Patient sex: M
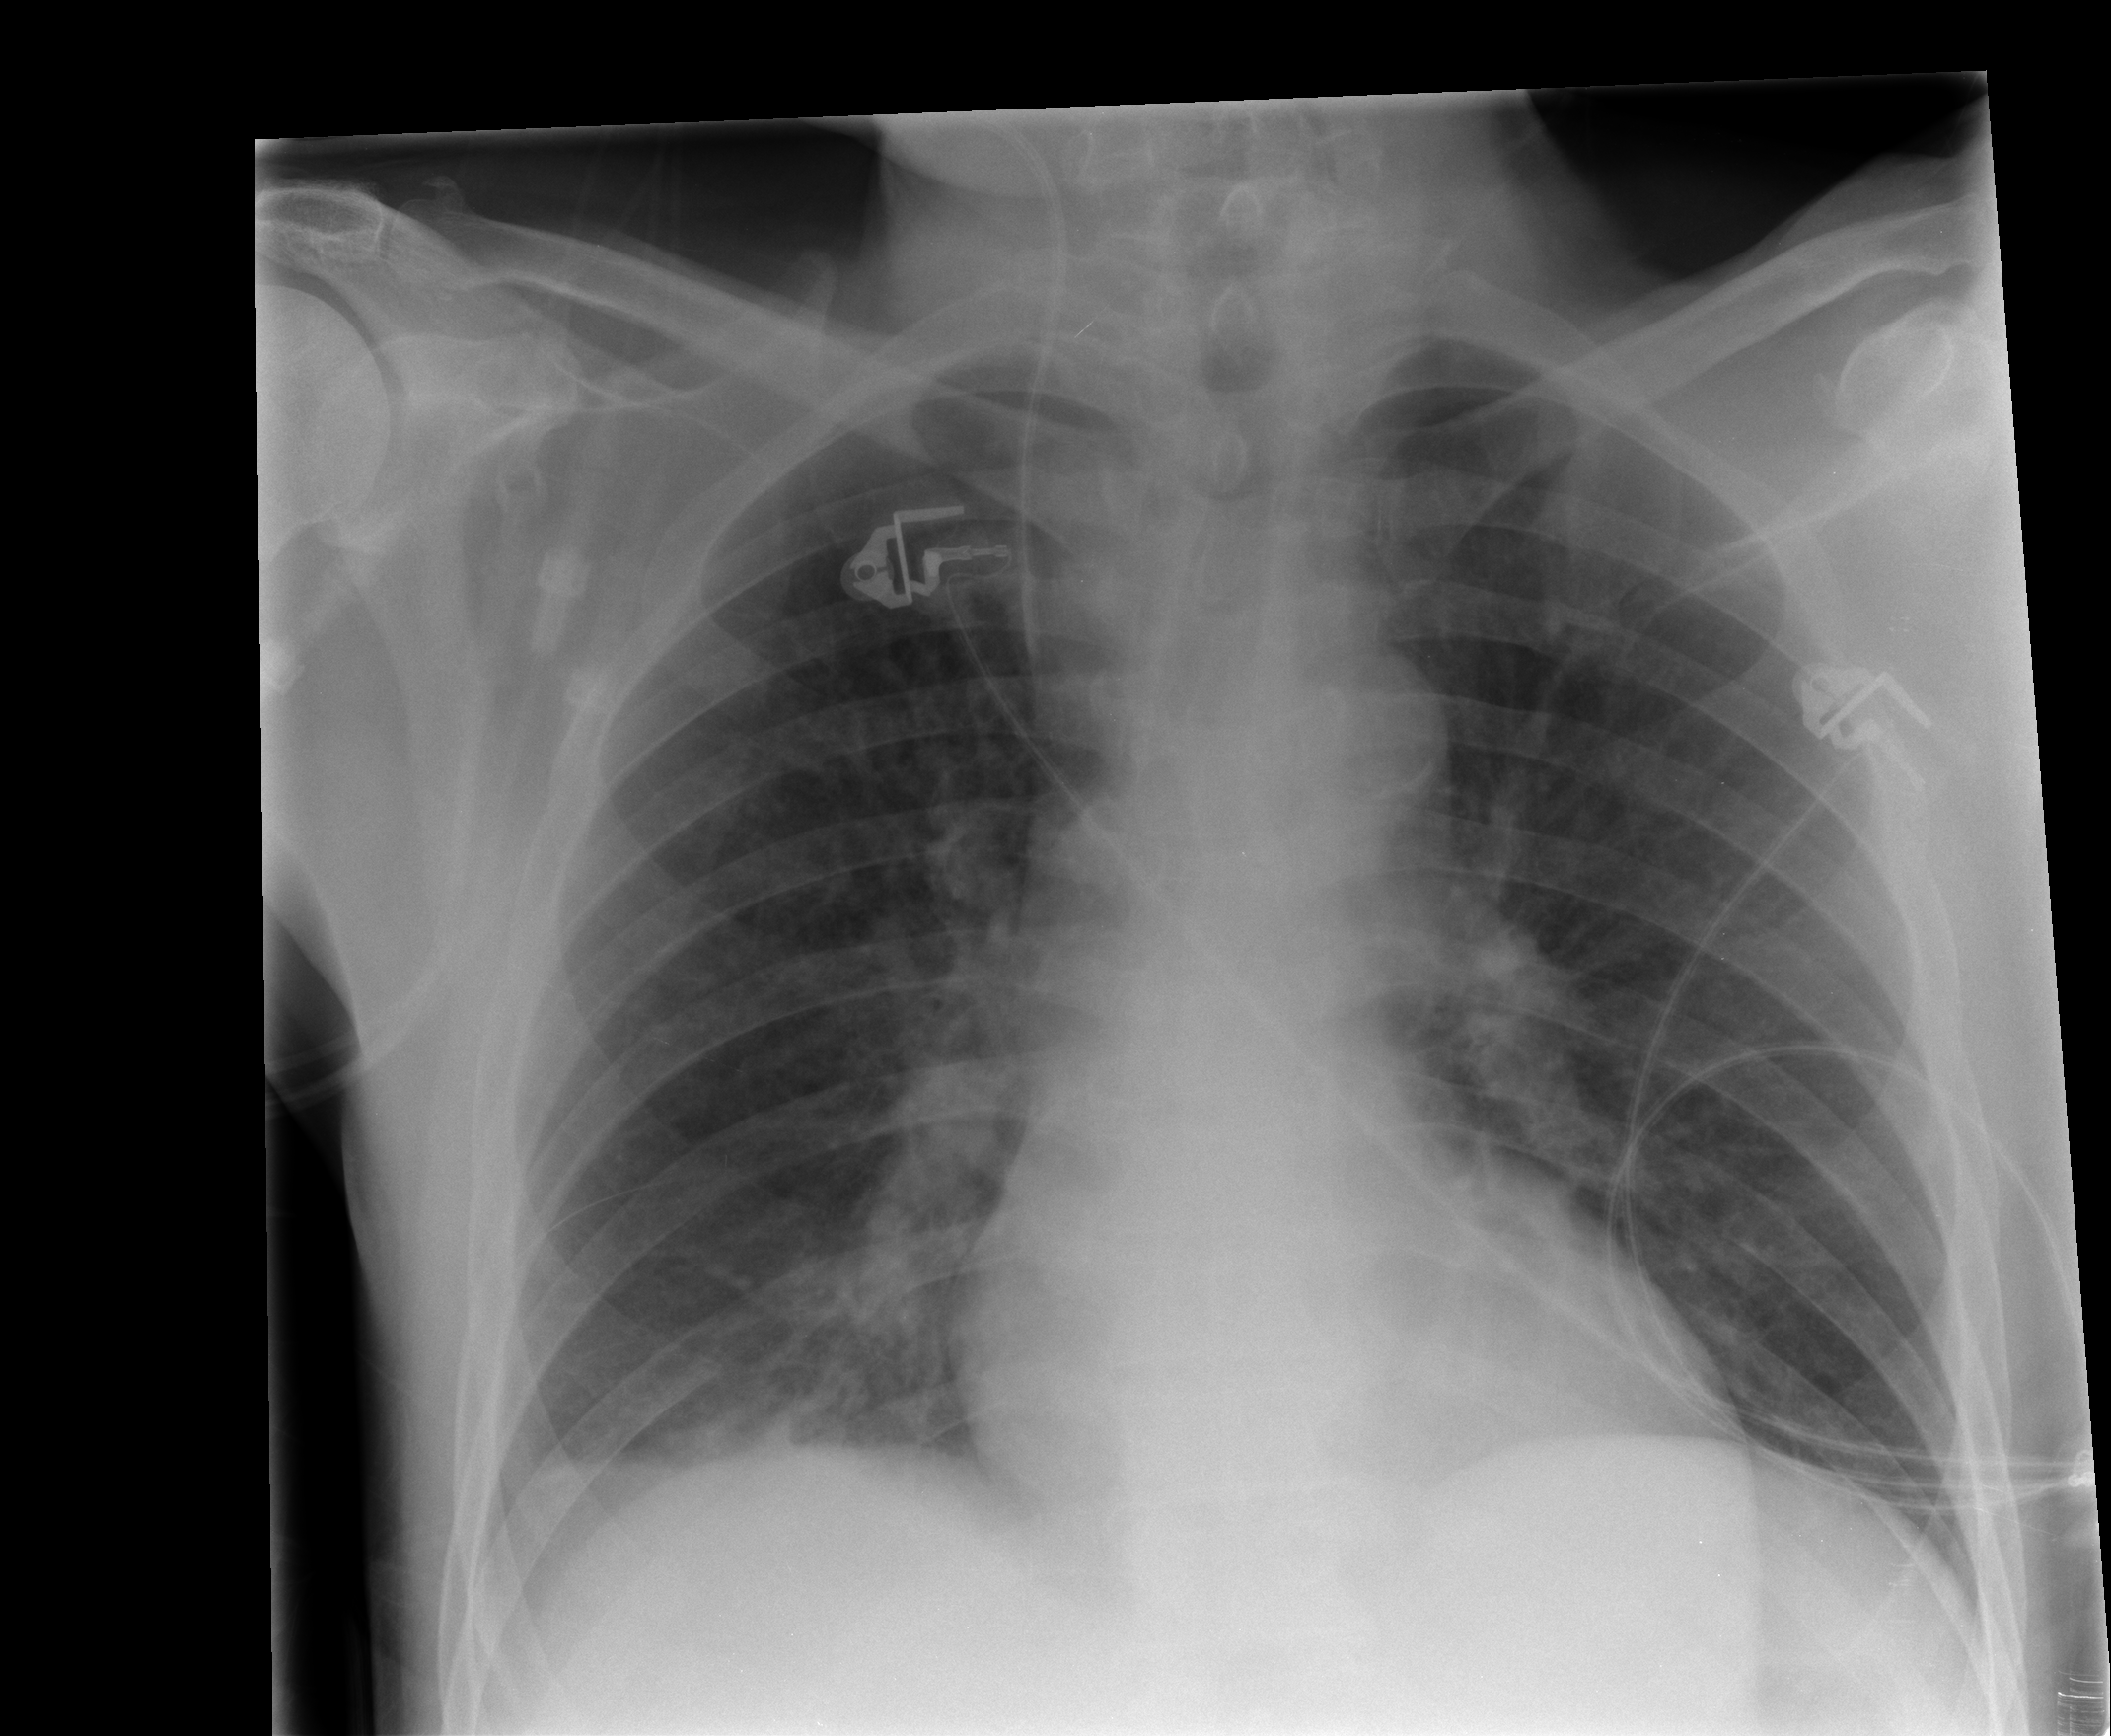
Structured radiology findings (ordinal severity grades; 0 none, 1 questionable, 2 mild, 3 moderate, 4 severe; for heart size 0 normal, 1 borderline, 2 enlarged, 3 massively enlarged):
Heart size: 0
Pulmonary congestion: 0
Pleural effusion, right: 1
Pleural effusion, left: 0
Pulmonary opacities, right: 0
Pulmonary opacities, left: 0
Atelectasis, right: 2
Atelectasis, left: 0